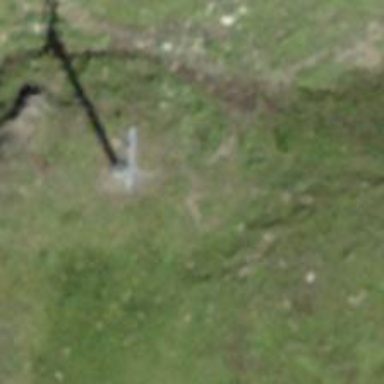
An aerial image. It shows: Pylon used for aerialway.